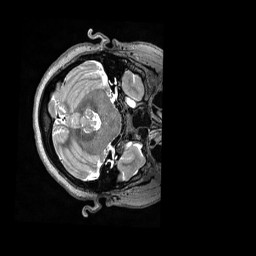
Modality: T2w
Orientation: axial
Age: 41
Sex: female
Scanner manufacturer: siemens
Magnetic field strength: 3 T
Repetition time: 3.2 s
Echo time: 0.562 s